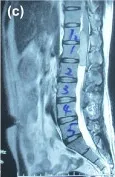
Spinal MRI examination revealed a circular mass in the spinal canal of T12-L2 with unclear boundaries. Speckled hyperintensity on T2-weighted images (T2WI).
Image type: radiology (mri)